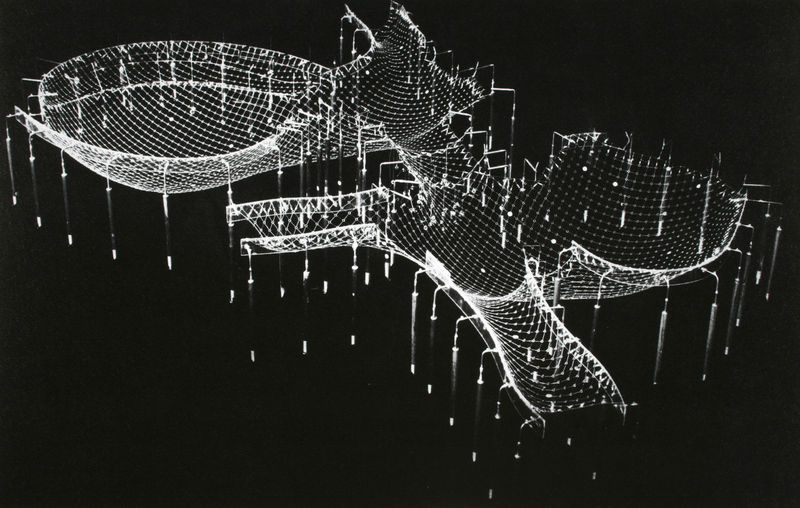
Titel: Strukturmodell der Gesamtanlage
Künstler: Frei Otto
Standort: Mannheim
Institution: Multihalle
Schlagwörter: dunkel, schatten, hell, licht, dach, architektur, schüssel, foto, fotografie, photographie, form, photo, otto, ständer, träger, netz, vertiefung, frei otto, fischform, frei ott